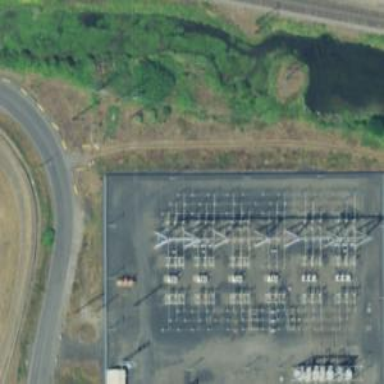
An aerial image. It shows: Switch for power supply.